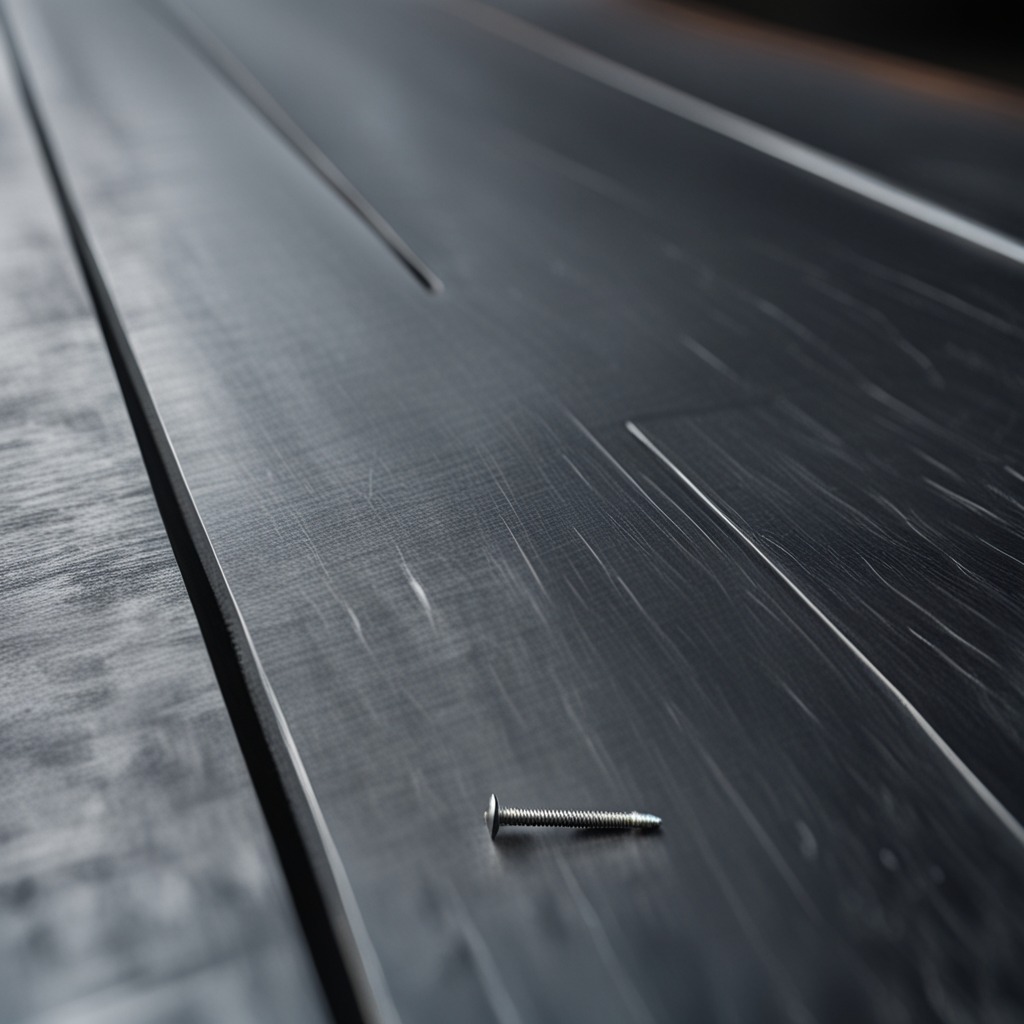
A metal screw lies on the cold steel table in a mining workshop.